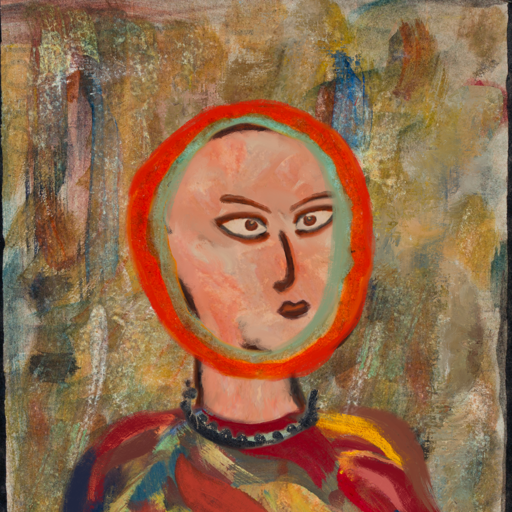
Background: Pipe, Head And Neck Side: Roy_Bahadur, Face Side: Roy_Bahadur, Bust: Mother_And_Son_Son, Hair Side: Sisters, Head Accessory: Blank, Second Necklace: Blank, Necklace: Childish, Baby: Blank